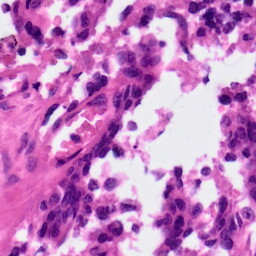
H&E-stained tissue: Ovarian